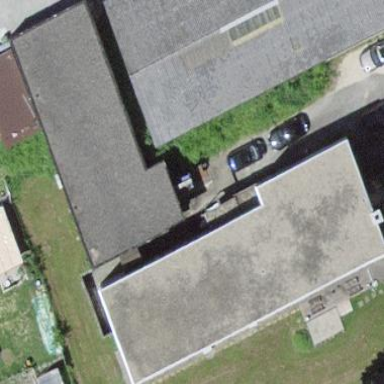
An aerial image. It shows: Building.